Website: home-depot
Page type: delivery-shipping
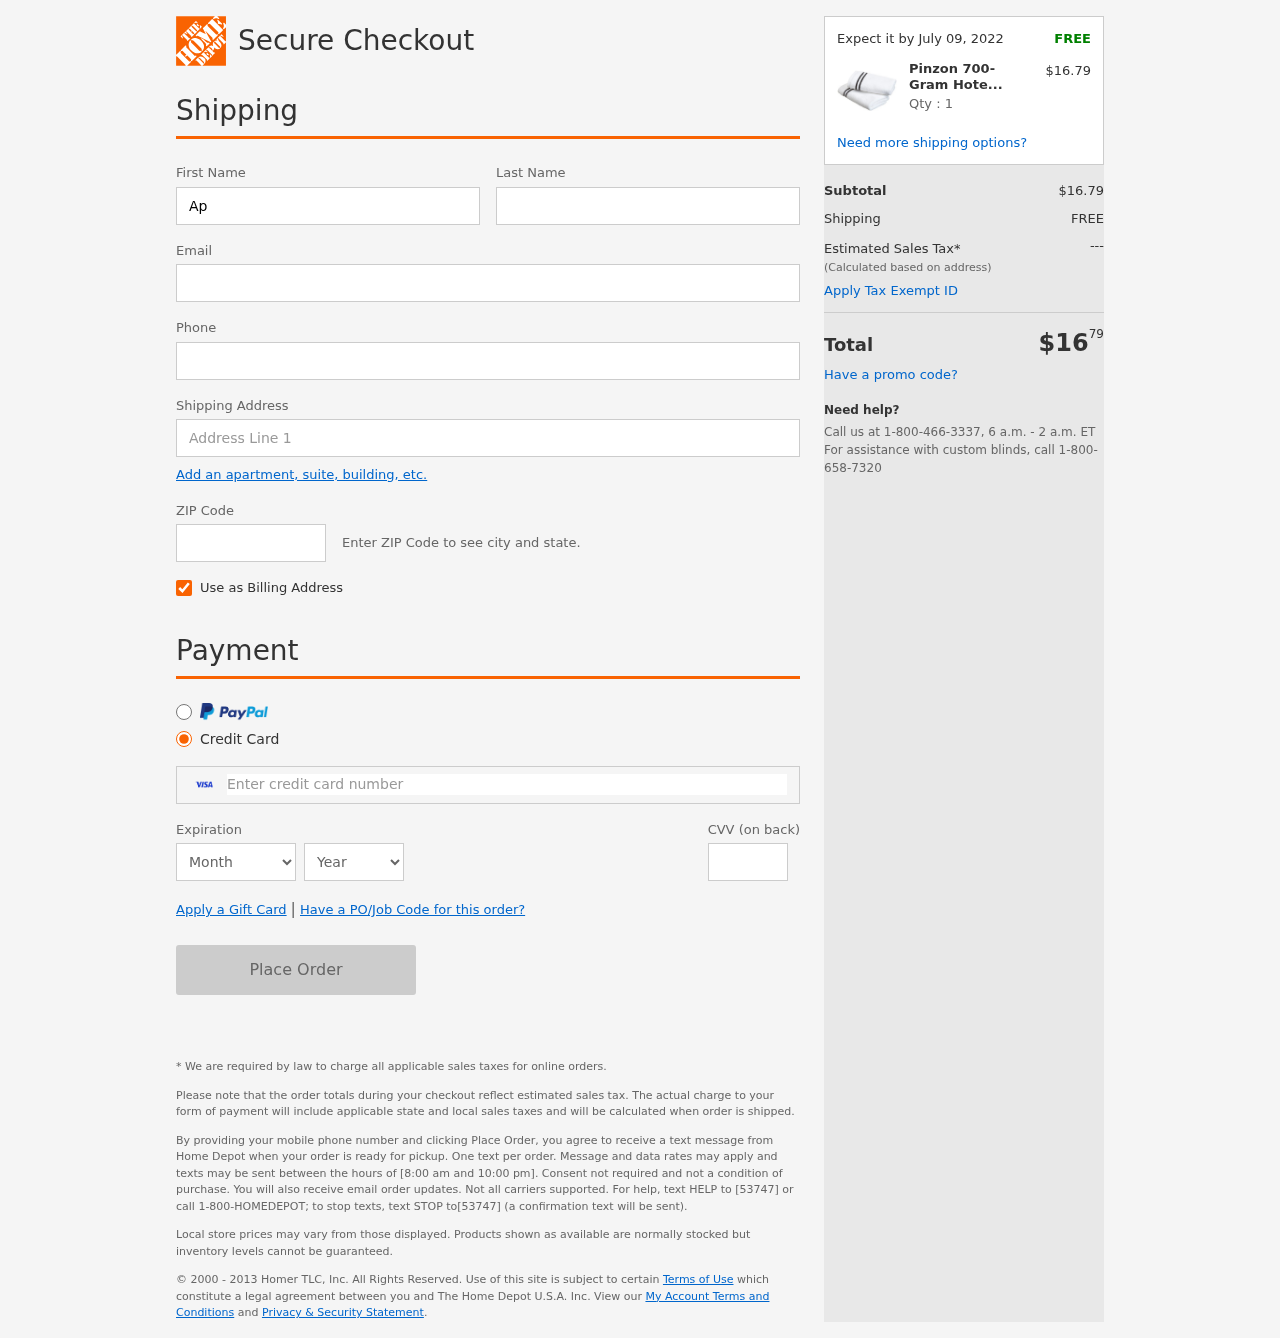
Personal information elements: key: PII_CARD_CVV
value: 780
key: PII_CARD_EXPIRY_MONTH
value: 02
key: PII_CARD_EXPIRY_YEAR
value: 26
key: PII_CARD_NUMBER
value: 4093 3634 5683 4326
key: PII_EMAIL
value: aprilrodriguez@gmail.com
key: PII_FIRSTNAME
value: April
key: PII_LASTNAME
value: Rodriguez
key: PII_PHONE
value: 9006456293
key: PII_POSTCODE
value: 90335
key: PII_STREET
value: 1492 Moses Mountains
Product elements: key: PRODUCT1_NAME
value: Pinzon 700-Gram Hotel Stitch Washcloth 2-Pack, Black
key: PRODUCT1_PRICE
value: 16.79
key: PRODUCT1_QUANTITY
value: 1
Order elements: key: ORDER_DELIVERY_DATE
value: Expect it by July 09, 2022
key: ORDER_SUBTOTAL
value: $16.79
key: ORDER_SHIPPING_COST
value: FREE
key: ORDER_TOTAL
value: $1679